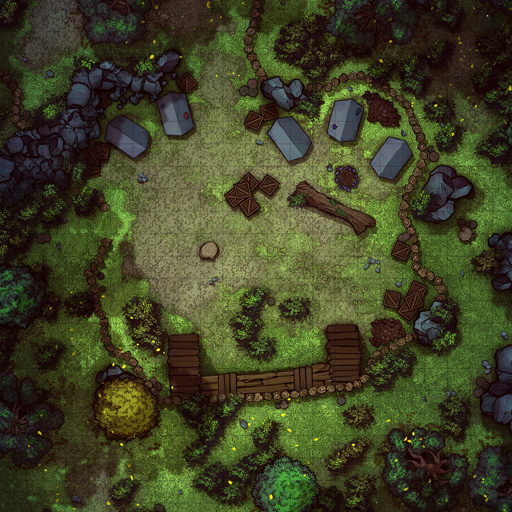
A D&D Grid Map trees around a small camp with structures and wooden walls (Forest Bandit Camp Map)